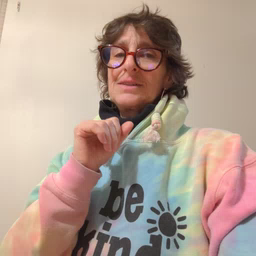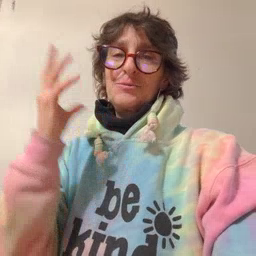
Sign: pretty